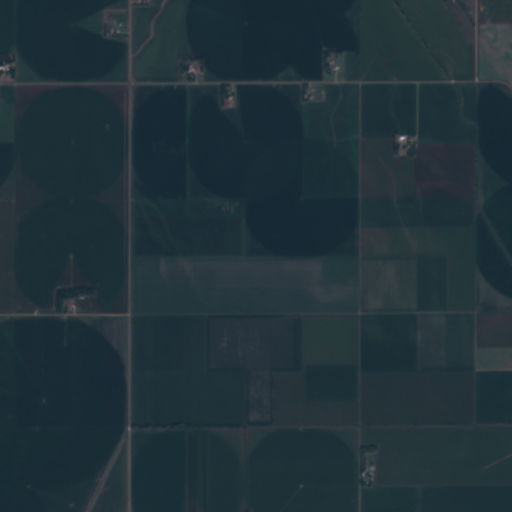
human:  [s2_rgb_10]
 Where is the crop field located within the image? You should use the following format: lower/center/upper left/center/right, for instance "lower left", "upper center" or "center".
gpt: The crop field is located in the lower left of the image.
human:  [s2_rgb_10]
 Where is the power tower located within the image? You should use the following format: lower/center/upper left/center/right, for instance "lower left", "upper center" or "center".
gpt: The power tower is located in the lower left of the image.
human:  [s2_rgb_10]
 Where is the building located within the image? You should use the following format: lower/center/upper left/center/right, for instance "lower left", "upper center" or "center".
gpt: The building is located in the lower right of the image.
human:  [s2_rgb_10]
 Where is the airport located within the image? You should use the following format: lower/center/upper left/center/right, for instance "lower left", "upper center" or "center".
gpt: There is no airport in the image.